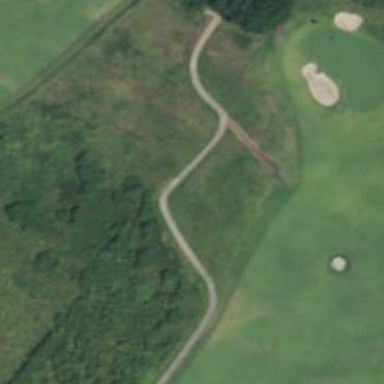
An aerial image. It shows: Pathway for golfing.